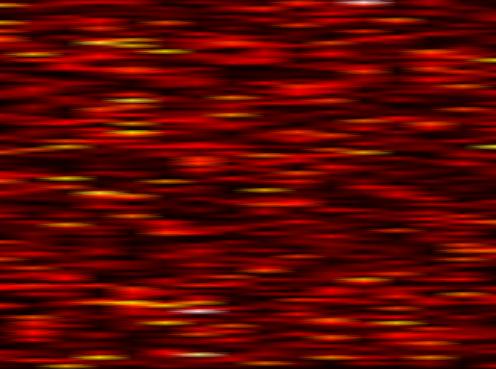
Label: FOFDM